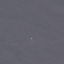
Land use / land cover class: SeaLake